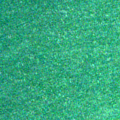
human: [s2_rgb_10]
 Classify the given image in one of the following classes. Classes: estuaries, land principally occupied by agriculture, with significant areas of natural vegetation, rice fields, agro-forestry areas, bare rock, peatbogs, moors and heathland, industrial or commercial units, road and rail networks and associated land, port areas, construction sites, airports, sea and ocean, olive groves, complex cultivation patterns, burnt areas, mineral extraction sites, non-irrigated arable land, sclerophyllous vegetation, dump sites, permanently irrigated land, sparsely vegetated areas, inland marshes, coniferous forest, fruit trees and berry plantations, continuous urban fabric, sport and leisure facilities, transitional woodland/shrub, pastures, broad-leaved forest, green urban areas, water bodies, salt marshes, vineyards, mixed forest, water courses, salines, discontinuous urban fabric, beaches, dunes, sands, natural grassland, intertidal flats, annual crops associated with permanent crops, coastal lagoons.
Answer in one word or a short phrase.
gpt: sea and ocean